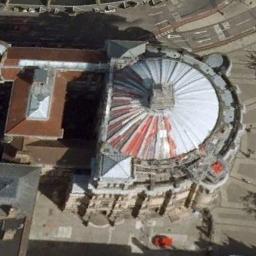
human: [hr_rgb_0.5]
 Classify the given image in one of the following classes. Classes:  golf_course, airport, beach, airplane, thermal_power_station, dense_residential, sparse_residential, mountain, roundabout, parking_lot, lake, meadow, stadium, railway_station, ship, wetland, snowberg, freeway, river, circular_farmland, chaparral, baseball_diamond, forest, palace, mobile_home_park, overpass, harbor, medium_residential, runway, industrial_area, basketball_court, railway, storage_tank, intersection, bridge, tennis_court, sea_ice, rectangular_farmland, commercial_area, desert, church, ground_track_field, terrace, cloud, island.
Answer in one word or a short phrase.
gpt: church